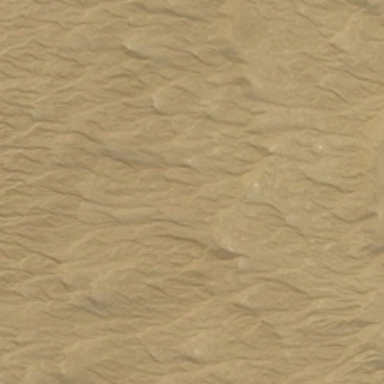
Many ripples are in a piece of brown yellow desert .